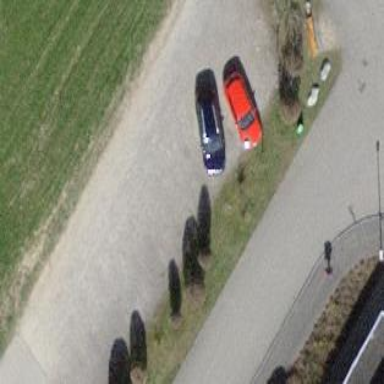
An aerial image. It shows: Parking area with unpaved surface.